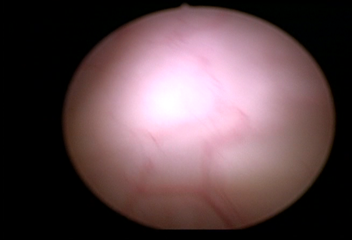
Modality: WLC
Class: Normal mucosa
Bladder cancer association: No